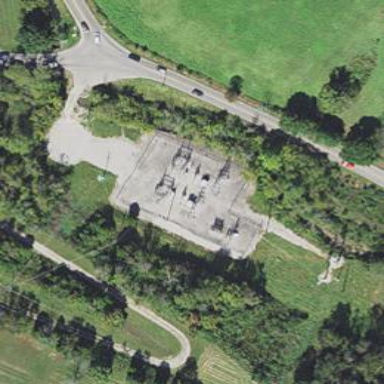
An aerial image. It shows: Power substation.